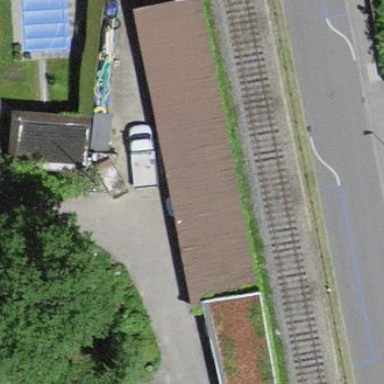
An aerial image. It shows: Garage building.